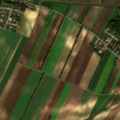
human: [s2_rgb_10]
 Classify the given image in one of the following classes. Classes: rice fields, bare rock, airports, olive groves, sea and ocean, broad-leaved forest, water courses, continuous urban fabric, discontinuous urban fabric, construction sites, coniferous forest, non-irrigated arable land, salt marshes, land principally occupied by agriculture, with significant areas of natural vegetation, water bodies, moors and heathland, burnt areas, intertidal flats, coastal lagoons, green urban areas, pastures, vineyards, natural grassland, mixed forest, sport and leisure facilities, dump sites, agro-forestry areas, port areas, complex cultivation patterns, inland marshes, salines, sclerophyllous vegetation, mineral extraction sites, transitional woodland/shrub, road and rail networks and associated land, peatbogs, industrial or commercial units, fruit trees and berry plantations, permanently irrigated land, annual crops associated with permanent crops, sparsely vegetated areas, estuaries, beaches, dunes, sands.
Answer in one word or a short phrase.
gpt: discontinuous urban fabric, non-irrigated arable land, land principally occupied by agriculture, with significant areas of natural vegetation